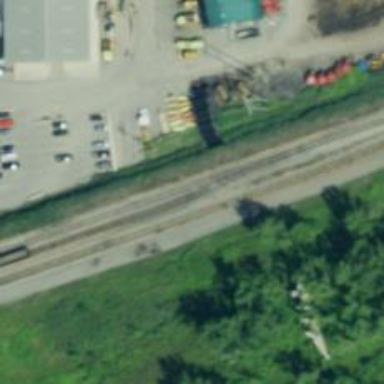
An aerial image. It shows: Railway siding for service.